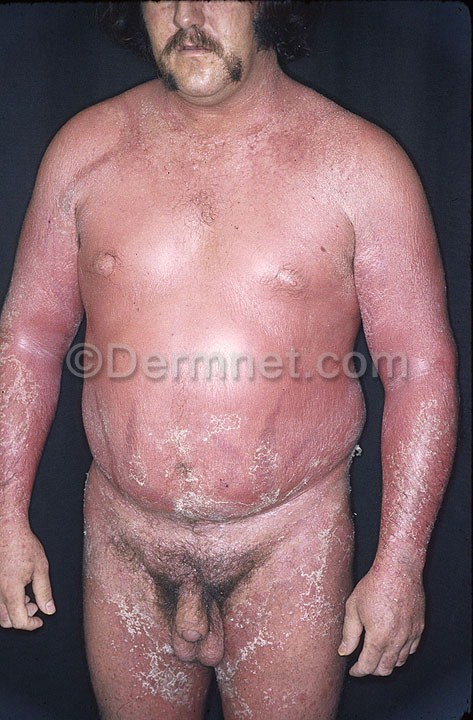
Disease: Psoriasis pictures Lichen Planus and related diseases